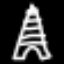
Label: The Eiffel Tower